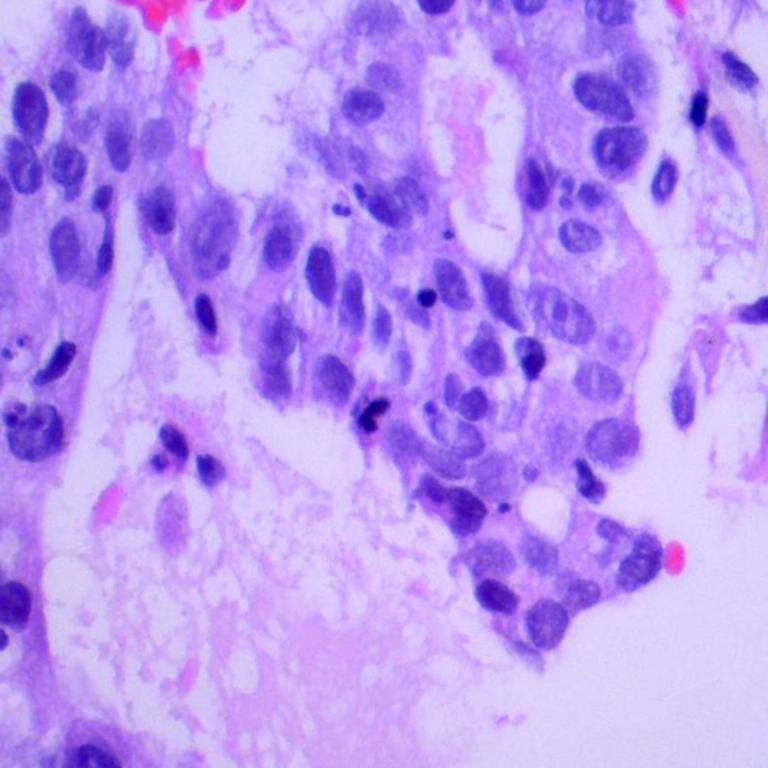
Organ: lung
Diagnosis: adenocarcinomas